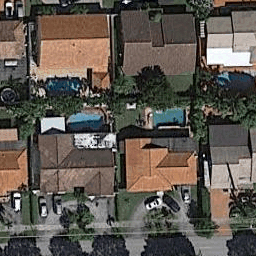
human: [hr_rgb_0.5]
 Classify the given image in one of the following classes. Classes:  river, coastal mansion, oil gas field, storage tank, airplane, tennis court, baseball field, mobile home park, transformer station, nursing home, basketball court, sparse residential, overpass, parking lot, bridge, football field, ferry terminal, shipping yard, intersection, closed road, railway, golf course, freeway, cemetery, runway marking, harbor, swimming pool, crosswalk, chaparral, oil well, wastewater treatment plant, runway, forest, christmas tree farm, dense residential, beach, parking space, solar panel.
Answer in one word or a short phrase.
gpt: dense residential